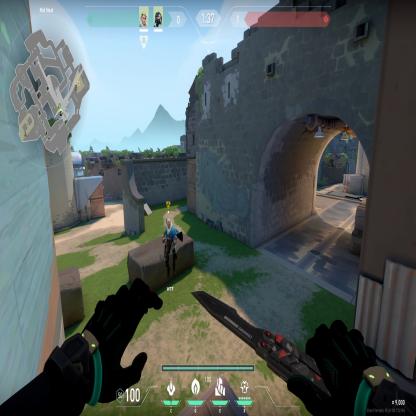
Label: teammate